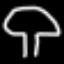
Label: mushroom